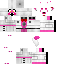
A female skeleton skin with pale skin, wearing blonde helmet dressed in a red tshirt and red pants, featuring a closed mouth.